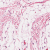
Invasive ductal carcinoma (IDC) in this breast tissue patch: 0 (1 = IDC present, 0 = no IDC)